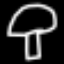
Label: mushroom